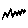
Label: zigzag